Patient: sex F, age 59
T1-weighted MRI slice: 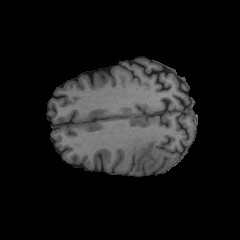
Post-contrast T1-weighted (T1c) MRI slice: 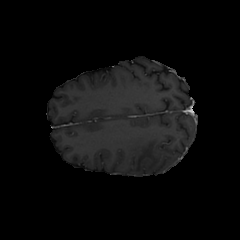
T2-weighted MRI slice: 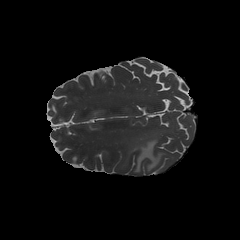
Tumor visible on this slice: yes
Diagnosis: Glioblastoma, IDH-wildtype
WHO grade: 4